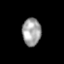
Tissue: skin
Cell type: Epithelial cells
Senescence score: 0.2542
Nuclear area (px): 510
Mean DAPI intensity: 161.604